Question: Hi Previously I was using tomcat 7 and was deploying my war file on tomcat 7(on linux server). Now I have installed tomcat8(on linux server) but Its not deploying my war file. My Configurations are:
The last one in following image is my Web application.
m
'''
<web-app xmlns="http://java.sun.com/xml/ns/javaee"
xmlns:xsi="http://www.w3.org/2001/XMLSchema-instance"
xsi:schemaLocation="http://java.sun.com/xml/ns/javaee
http://java.sun.com/xml/ns/javaee/web-app_3_0.xsd"
version="3.0">
<display-name>DL Access</display-name>
<listener>
<listener-class>
com.dl.pretasks.PreTasks
</listener-class>
</listener>
<servlet>
<servlet-name>jersey-serlvet</servlet-name>
<servlet-class>com.sun.jersey.spi.container.servlet.ServletContainer</servlet-class>
<init-param>
<param-name>com.sun.jersey.config.property.packages</param-name>
<param-value>com.dl.dlaccess.service</param-value>
</init-param>
<load-on-startup>1</load-on-startup>
</servlet>
<servlet>
<servlet-name>jersey-serlvet1</servlet-name>
<servlet-class>com.sun.jersey.spi.container.servlet.ServletContainer</servlet-class>
<init-param>
<param-name>com.sun.jersey.config.property.packages</param-name>
<param-value>com.dl.contentTags.service</param-value>
</init-param>
<load-on-startup>2</load-on-startup>
</servlet>
<servlet>
<servlet-name>jersey-serlvet2</servlet-name>
<servlet-class>com.sun.jersey.spi.container.servlet.ServletContainer</servlet-class>
<init-param>
<param-name>com.sun.jersey.config.property.packages</param-name>
<param-value>com.dl.contentTags.service</param-value>
</init-param>
<load-on-startup>3</load-on-startup>
</servlet>
<servlet>
<servlet-name>jersey-serlvet3</servlet-name>
<servlet-class>com.sun.jersey.spi.container.servlet.ServletContainer</servlet-class>
<init-param>
<param-name>com.sun.jersey.config.property.packages</param-name>
<param-value>com.dl.changeApiStatus.service</param-value>
</init-param>
<load-on-startup>3</load-on-startup>
</servlet>
<servlet-mapping>
<servlet-name>jersey-serlvet</servlet-name>
<url-pattern>/dl/dlaccess/*</url-pattern>
</servlet-mapping>
<servlet-mapping>
<servlet-name>jersey-serlvet1</servlet-name>
<url-pattern>/dl/content/*</url-pattern>
</servlet-mapping>
<servlet-mapping>
<servlet-name>jersey-serlvet2</servlet-name>
<url-pattern>/dl/content/cron</url-pattern>
</servlet-mapping>
<servlet-mapping>
<servlet-name>jersey-serlvet3</servlet-name>
<url-pattern>/apistatus/*</url-pattern>
</servlet-mapping>
<error-page>
<location>/defaultErrorPage.jsp</location>
</error-page>
</web-app>
'''
'''
<project xmlns="http://maven.apache.org/POM/4.0.0" xmlns:xsi="http://www.w3.org/2001/XMLSchema-instance"
xsi:schemaLocation="http://maven.apache.org/POM/4.0.0 http://maven.apache.org/maven-v4_0_0.xsd">
<modelVersion>4.0.0</modelVersion>
<groupId>svc</groupId>
<artifactId>svc</artifactId>
<packaging>war</packaging>
<version>0.0.1-SNAPSHOT</version>
<name>svc Maven Webapp</name>
<url>http://maven.apache.org</url>
<dependencies>
<!-- <dependency> <groupId>org.apache.thrift</groupId> <artifactId>libthrift</artifactId>
<version>0.9.0</version> </dependency> -->
<dependency>
<groupId>com.github.ptgoetz</groupId>
<artifactId>storm-signals</artifactId>
<version>0.2.0</version>
</dependency>
<dependency>
<groupId>org.apache.storm</groupId>
<artifactId>storm-core</artifactId>
<version>0.9.1-incubating</version>
<exclusions>
<exclusion>
<artifactId>servlet-api</artifactId>
<groupId>javax.servlet</groupId>
</exclusion>
<exclusion>
<artifactId>servlet-api</artifactId>
<groupId>org.mortbay.jetty</groupId>
</exclusion>
<exclusion>
<artifactId>asm</artifactId>
<groupId>org.ow2.asm</groupId>
</exclusion>
</exclusions>
</dependency>
<dependency>
<groupId>junit</groupId>
<artifactId>junit</artifactId>
<version>4.8.2</version>
<scope>test</scope>
</dependency>
<dependency>
<groupId>commons-configuration</groupId>
<artifactId>commons-configuration</artifactId>
<version>1.6</version>
</dependency>
<dependency>
<groupId>org.apache.hadoop</groupId>
<artifactId>hadoop-client</artifactId>
<version>2.2.0</version>
<exclusions>
<exclusion>
<artifactId>javax.servlet</artifactId>
<groupId>org.glassfish</groupId>
</exclusion>
</exclusions>
</dependency>
<dependency>
<groupId>org.apache.hbase</groupId>
<artifactId>hbase-client</artifactId>
<version>0.98.4-hadoop2</version>
</dependency>
<dependency>
<groupId>org.apache.zookeeper</groupId>
<artifactId>zookeeper</artifactId>
<version>3.4.6</version>
</dependency>
<dependency>
<groupId>javax.servlet</groupId>
<artifactId>javax.servlet-api</artifactId>
<version>3.0.1</version>
<scope>provided</scope>
</dependency>
<dependency>
<groupId>mysql</groupId>
<artifactId>mysql-connector-java</artifactId>
<version>5.1.32</version>
</dependency>
<dependency>
<groupId>com.googlecode.json-simple</groupId>
<artifactId>json-simple</artifactId>
<version>1.1.1</version>
</dependency>
<dependency>
<groupId>log4j</groupId>
<artifactId>log4j</artifactId>
<version>1.2.16</version>
</dependency>
<dependency>
<groupId>org.json</groupId>
<artifactId>json</artifactId>
<version>20090211</version>
</dependency>
<dependency>
<groupId>com.sun.jersey</groupId>
<artifactId>jersey-server</artifactId>
<version>1.8</version>
</dependency>
<dependency>
<groupId>com.sun.jersey</groupId>
<artifactId>jersey-client</artifactId>
<version>1.8</version>
</dependency>
<dependency>
<groupId>com.sun.jersey.contribs</groupId>
<artifactId>jersey-multipart</artifactId>
<version>1.8</version>
</dependency>
<dependency>
<groupId>com.google.code.gson</groupId>
<artifactId>gson</artifactId>
<version>2.2.4</version>
</dependency>
<dependency>
<groupId>redis.clients</groupId>
<artifactId>jedis</artifactId>
<version>2.0.0</version>
</dependency>
<!-- <dependency>
<groupId>javax</groupId>
<artifactId>javaee-api</artifactId>
<version>7.0</version>
<scope>provided</scope>
</dependency> -->
<dependency>
<groupId>javax.json</groupId>
<artifactId>javax.json-api</artifactId>
<version>1.0</version>
</dependency>
<!-- <dependency>
<groupId>org.glassfish</groupId>
<artifactId>javax.json</artifactId>
<version>1.0</version>
<scope>runtime</scope>
</dependency> -->
</dependencies>
<build>
<finalName>svc</finalName>
<plugins>
<plugin>
<artifactId>maven-compiler-plugin</artifactId>
<version>2.0.2</version>
<configuration>
<source>1.7</source>
<target>1.7</target>
</configuration>
</plugin>
</plugins>
</build>
</project>
'''
'''
16-Nov-2014 20:27:44.985 INFO [main] org.apache.catalina.startup.VersionLoggerListener.log Server version: Apache Tomcat/8.0.14
16-Nov-2014 20:27:44.987 INFO [main] org.apache.catalina.startup.VersionLoggerListener.log Server built: Sep 24 2014 09:01:51
16-Nov-2014 20:27:44.987 INFO [main] org.apache.catalina.startup.VersionLoggerListener.log Server number: 8.0.14.0
16-Nov-2014 20:27:44.987 INFO [main] org.apache.catalina.startup.VersionLoggerListener.log OS Name: Linux
16-Nov-2014 20:27:44.987 INFO [main] org.apache.catalina.startup.VersionLoggerListener.log OS Version: 3.13.0-37-generic
16-Nov-2014 20:27:44.987 INFO [main] org.apache.catalina.startup.VersionLoggerListener.log Architecture: amd64
16-Nov-2014 20:27:44.988 INFO [main] org.apache.catalina.startup.VersionLoggerListener.log JVM Version: 1.7.0_67-b01
16-Nov-2014 20:27:44.988 INFO [main] org.apache.catalina.startup.VersionLoggerListener.log JVM Vendor: Oracle Corporation
16-Nov-2014 20:27:45.295 INFO [main] org.apache.catalina.core.AprLifecycleListener.init The APR based Apache Tomcat Native library which allows optimal performance in production environments was n$
16-Nov-2014 20:27:45.520 INFO [main] org.apache.coyote.AbstractProtocol.init Initializing ProtocolHandler ["http-nio-22410"]
16-Nov-2014 20:27:45.536 INFO [main] org.apache.tomcat.util.net.NioSelectorPool.getSharedSelector Using a shared selector for servlet write/read
16-Nov-2014 20:27:45.539 INFO [main] org.apache.coyote.AbstractProtocol.init Initializing ProtocolHandler ["ajp-nio-8009"]
16-Nov-2014 20:27:45.543 INFO [main] org.apache.tomcat.util.net.NioSelectorPool.getSharedSelector Using a shared selector for servlet write/read
16-Nov-2014 20:27:45.543 INFO [main] org.apache.catalina.startup.Catalina.load Initialization processed in 636 ms
16-Nov-2014 20:27:45.568 INFO [main] org.apache.catalina.core.StandardService.startInternal Starting service Catalina
16-Nov-2014 20:27:45.569 INFO [main] org.apache.catalina.core.StandardEngine.startInternal Starting Servlet Engine: Apache Tomcat/8.0.14
16-Nov-2014 20:27:45.609 INFO [localhost-startStop-1] org.apache.catalina.startup.HostConfig.deployWAR Deploying web application archive /etc/tools/tomcat-8.0.14/webapps/svc.war
SLF4J: Detected both log4j-over-slf4j.jar AND slf4j-log4j12.jar on the class path, preempting StackOverflowError.
SLF4J: See also http://www.slf4j.org/codes.html#log4jDelegationLoop for more details.
16-Nov-2014 20:27:50.074 SEVERE [localhost-startStop-1] org.apache.catalina.core.StandardContext.startInternal Error listenerStart
16-Nov-2014 20:27:50.080 SEVERE [localhost-startStop-1] org.apache.catalina.core.StandardContext.startInternal Context [/svc] startup failed due to previous errors
16-Nov-2014 20:27:50.091 INFO [localhost-startStop-1] org.apache.catalina.startup.HostConfig.deployWAR Deployment of web application archive /etc/tools/tomcat-8.0.14/webapps/svc.war has finished i$
16-Nov-2014 20:27:50.094 INFO [localhost-startStop-1] org.apache.catalina.startup.HostConfig.deployDirectory Deploying web application directory /etc/tools/tomcat-8.0.14/webapps/docs
16-Nov-2014 20:27:50.145 INFO [localhost-startStop-1] org.apache.catalina.startup.HostConfig.deployDirectory Deployment of web application directory /etc/tools/tomcat-8.0.14/webapps/docs has finis$
16-Nov-2014 20:27:50.146 INFO [localhost-startStop-1] org.apache.catalina.startup.HostConfig.deployDirectory Deploying web application directory /etc/tools/tomcat-8.0.14/webapps/examples
16-Nov-2014 20:27:50.437 INFO [localhost-startStop-1] org.apache.catalina.startup.HostConfig.deployDirectory Deployment of web application directory /etc/tools/tomcat-8.0.14/webapps/examples has f$
16-Nov-2014 20:27:50.437 INFO [localhost-startStop-1] org.apache.catalina.startup.HostConfig.deployDirectory Deploying web application directory /etc/tools/tomcat-8.0.14/webapps/ROOT
16-Nov-2014 20:27:50.460 INFO [localhost-startStop-1] org.apache.catalina.startup.HostConfig.deployDirectory Deployment of web application directory /etc/tools/tomcat-8.0.14/webapps/ROOT has finis$
16-Nov-2014 20:27:50.460 INFO [localhost-startStop-1] org.apache.catalina.startup.HostConfig.deployDirectory Deploying web application directory /etc/tools/tomcat-8.0.14/webapps/manager
16-Nov-2014 20:27:50.491 INFO [localhost-startStop-1] org.apache.catalina.startup.HostConfig.deployDirectory Deployment of web application directory /etc/tools/tomcat-8.0.14/webapps/manager has fi$
16-Nov-2014 20:27:50.491 INFO [localhost-startStop-1] org.apache.catalina.startup.HostConfig.deployDirectory Deploying web application directory /etc/tools/tomcat-8.0.14/webapps/host-manager
16-Nov-2014 20:27:50.516 INFO [localhost-startStop-1] org.apache.catalina.startup.HostConfig.deployDirectory Deployment of web application directory /etc/tools/tomcat-8.0.14/webapps/host-manager h$
16-Nov-2014 20:27:50.526 INFO [main] org.apache.coyote.AbstractProtocol.start Starting ProtocolHandler ["http-nio-22410"]
16-Nov-2014 20:27:50.535 INFO [main] org.apache.coyote.AbstractProtocol.start Starting ProtocolHandler ["ajp-nio-8009"]
16-Nov-2014 20:27:50.540 INFO [main] org.apache.catalina.startup.Catalina.start Server startup in 4996 ms
'''
Locally on my ubuntu machine this web application is running fine on tomcat. But when i delpoy it on ubuntu server and want to access then it starts creating 404 error. I dont think that there is some problem with web.xml or pom.xml because in that case it should not have deployed on my local machine.
Any suggestions please?
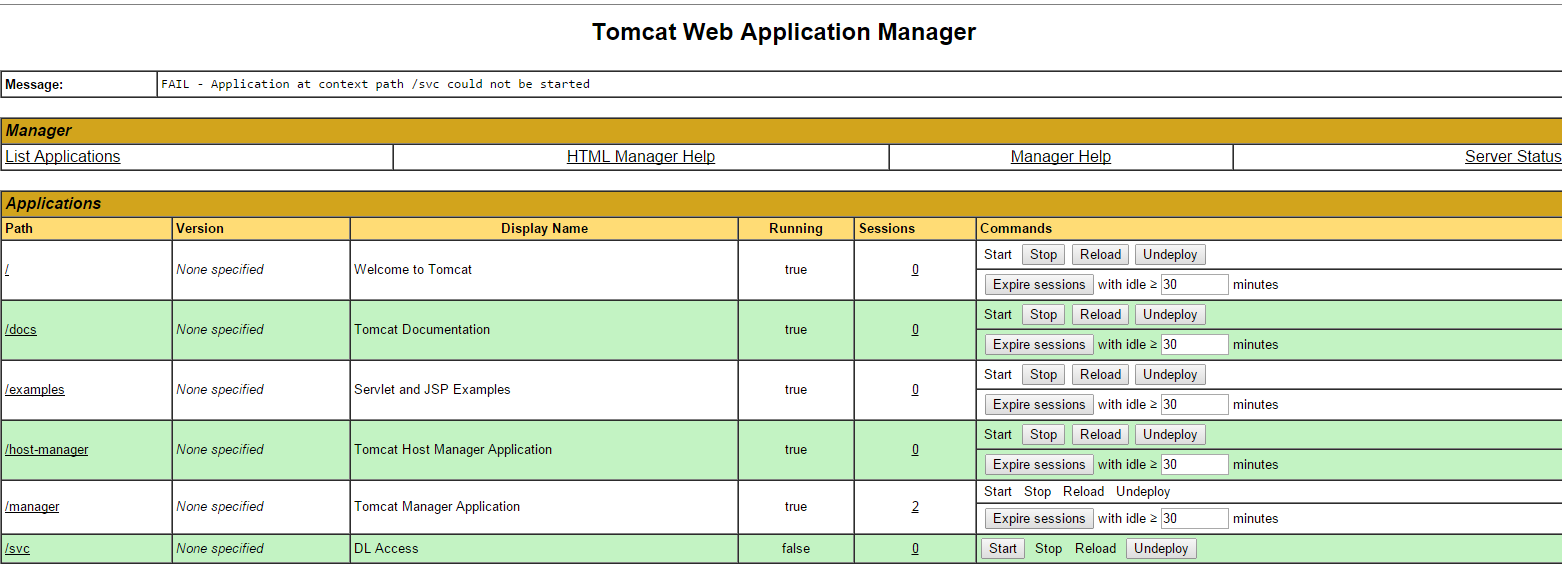
Answer: '''
SLF4J: Detected both log4j-over-slf4j.jar AND slf4j-log4j12.jar on the class path, preempting StackOverflowError.
SLF4J: See also http://www.slf4j.org/codes.html#log4jDelegationLoop for more details.
16-Nov-2014 20:27:50.074 SEVERE [localhost-startStop-1] org.apache.catalina.core.StandardContext.startInternal Error listenerStart
16-Nov-2014 20:27:50.080 SEVERE [localhost-startStop-1] org.apache.catalina.core.StandardContext.startInternal Context [/svc] startup failed due to previous errors
'''
Fixing this conflict between the .jars should be the first step. One or the other should be removed.